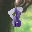
Label: 8